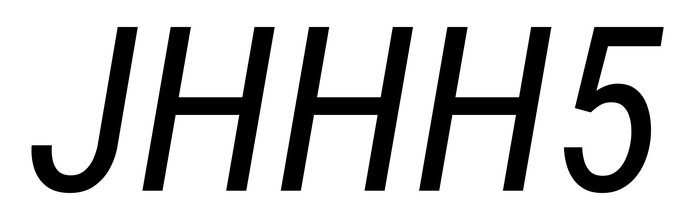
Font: Roboto-Italic_Condensed_Italic